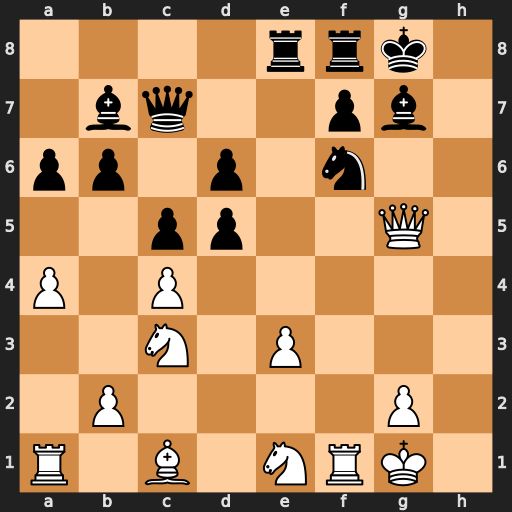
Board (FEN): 4rrk1/1bq2pb1/pp1p1n2/2pp2Q1/P1P5/2N1P3/1P4P1/R1B1NRK1
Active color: w
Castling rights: -
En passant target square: -
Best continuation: Rxf6 Qe7 Rf5 Qxg5 Rxg5